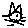
Label: cat